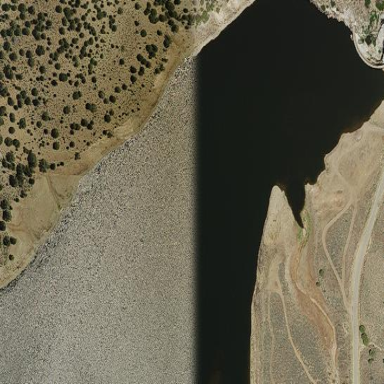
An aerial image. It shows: Reservoir of natural water.